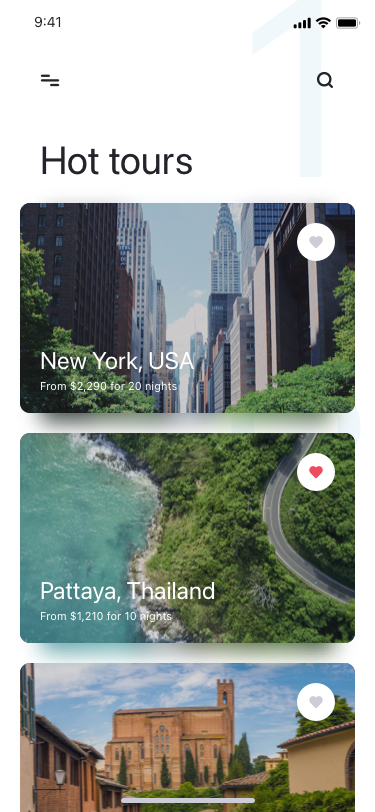
Text in this UI design:
Rome, Italy
From $1,210 for 10 nights
Pattaya, Thailand
From $2,290 for 20 nights
New York, USA
Hot tours